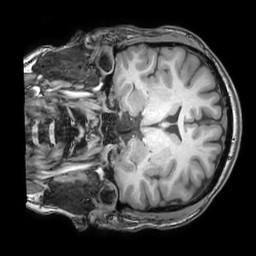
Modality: T1w
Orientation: coronal
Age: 29
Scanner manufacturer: philips
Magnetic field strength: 3 T
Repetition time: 0.007 s
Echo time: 0.003501 s